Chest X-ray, PA view. Patient: 67 years old, sex F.
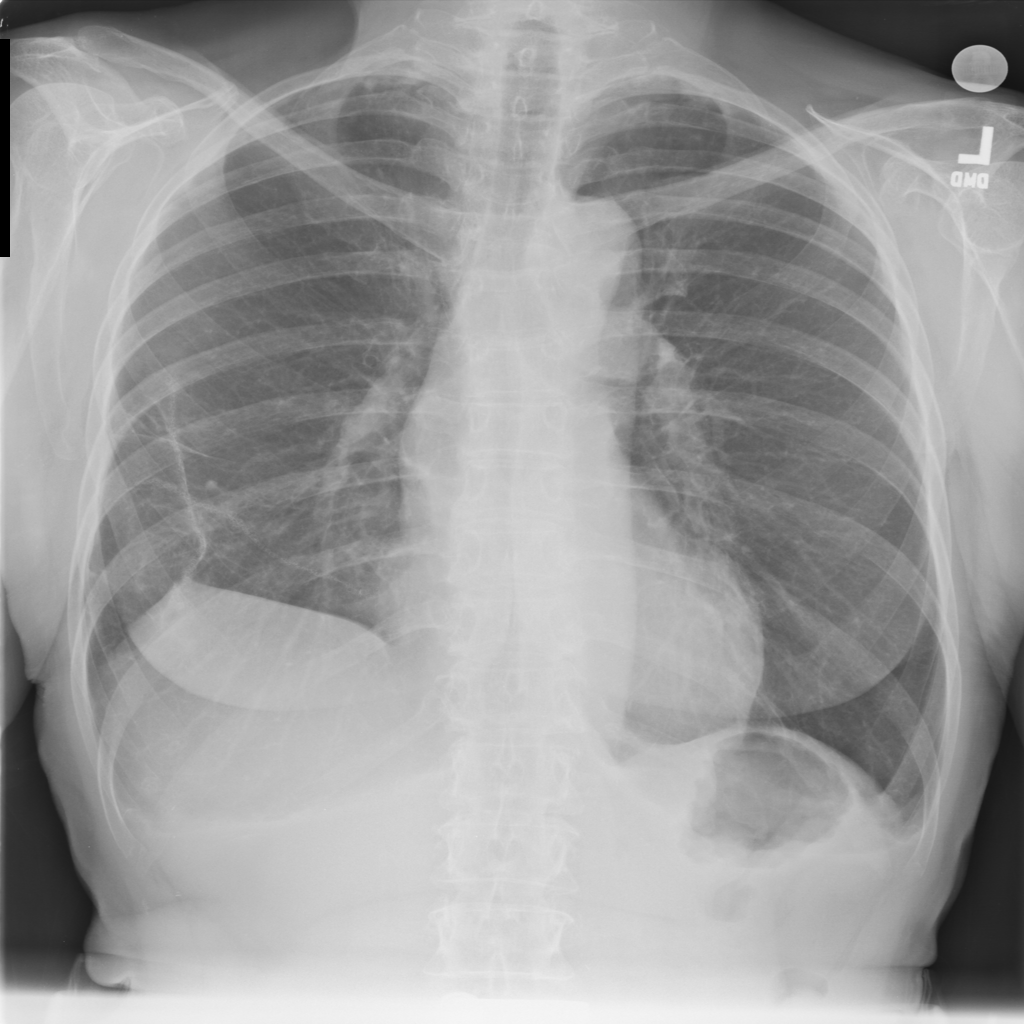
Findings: Nodule